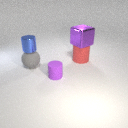
large gray rubber sphere below small blue metal cylinder